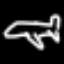
Label: airplane